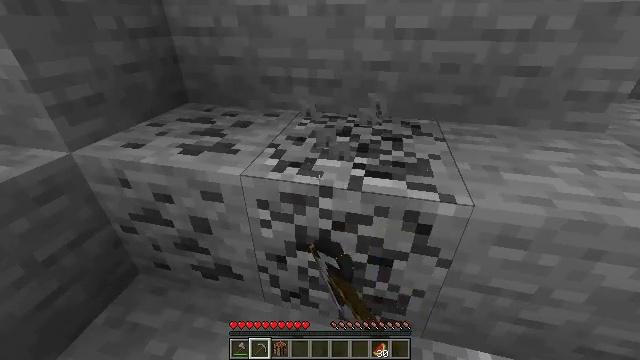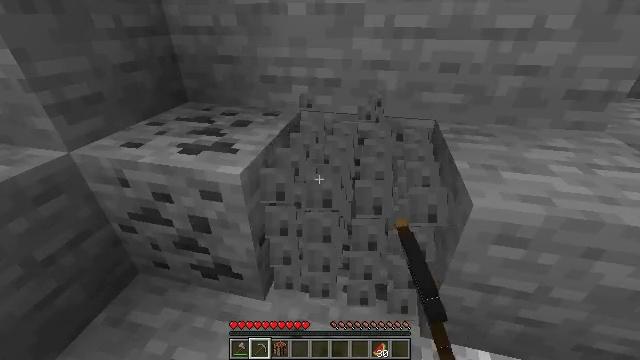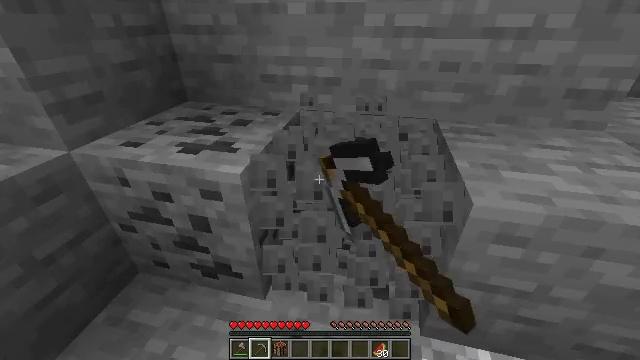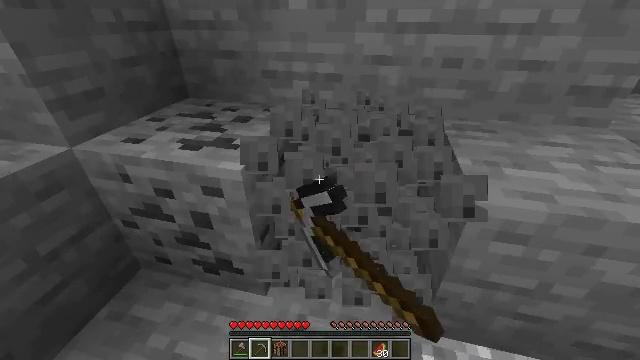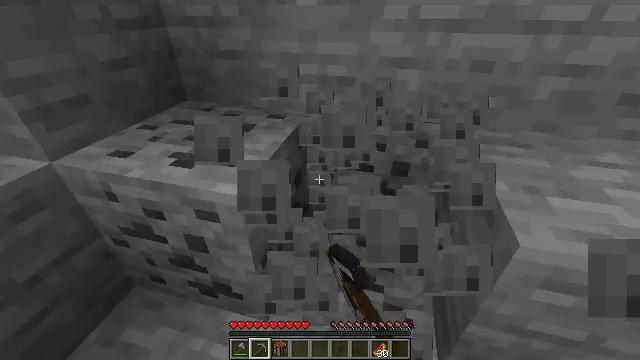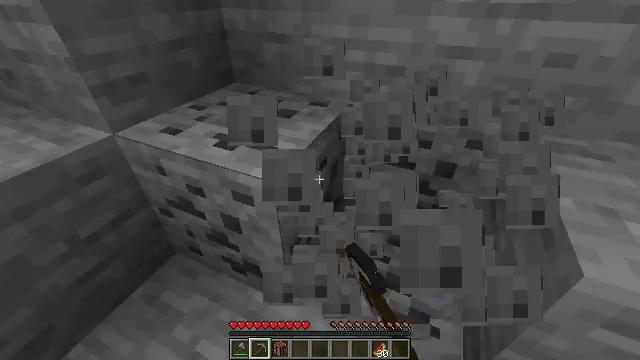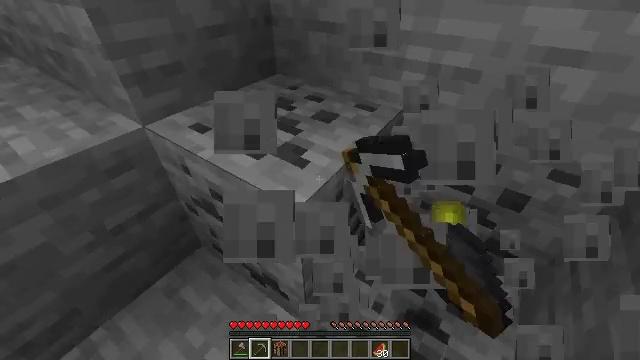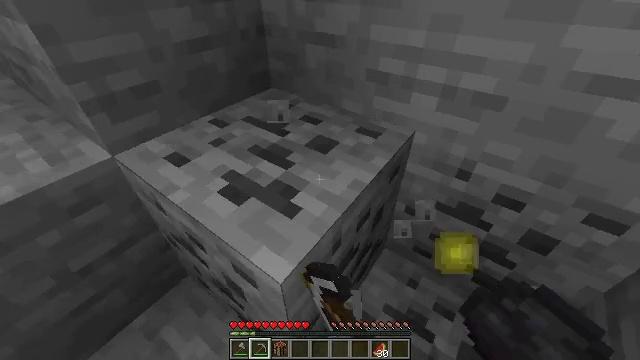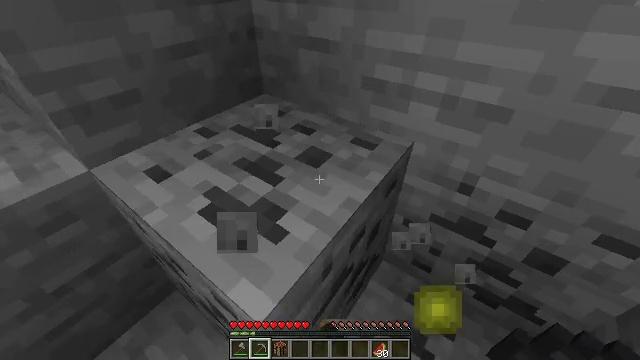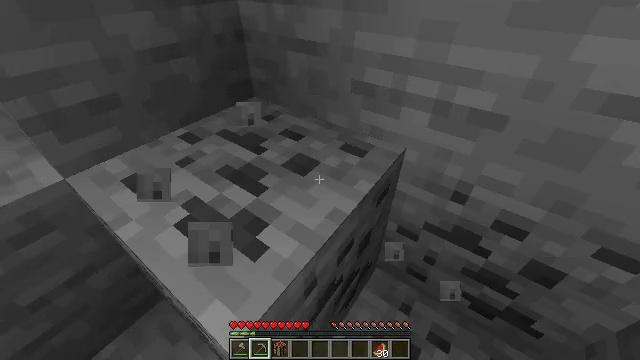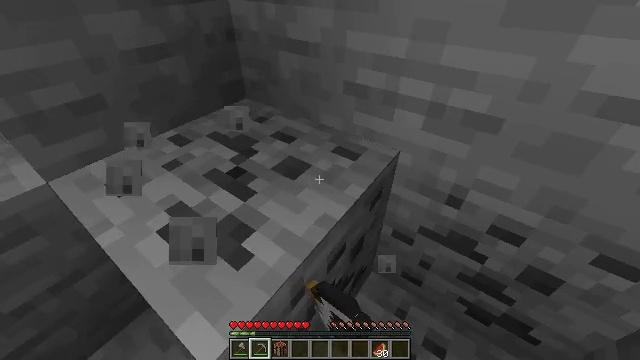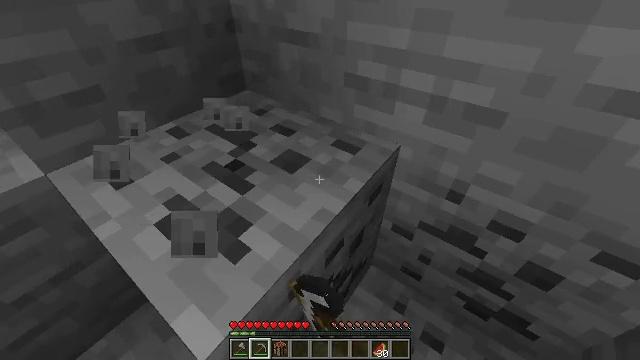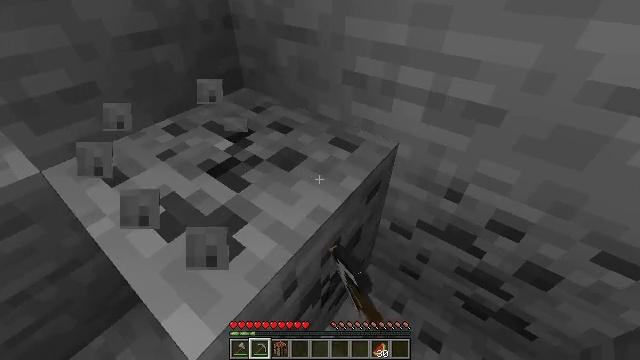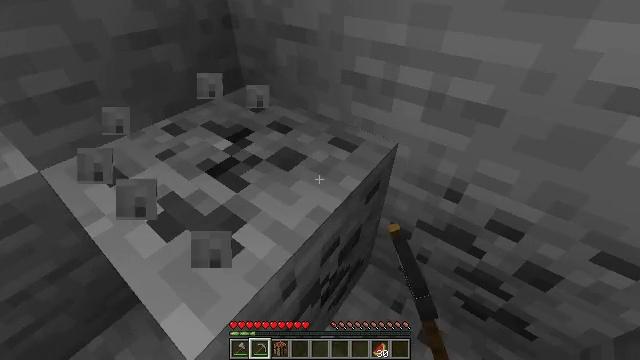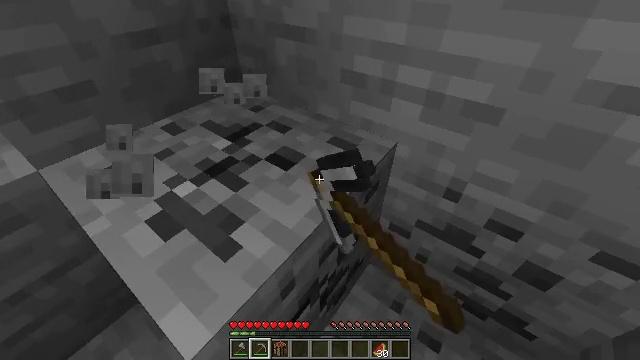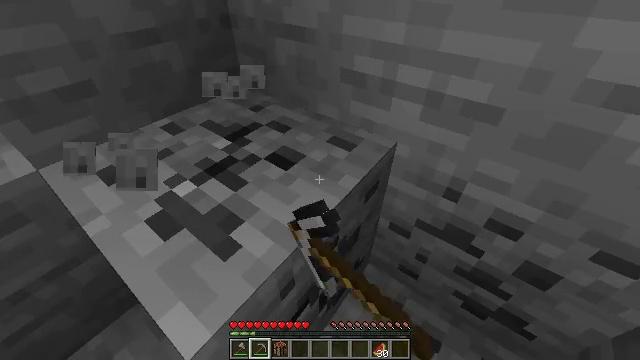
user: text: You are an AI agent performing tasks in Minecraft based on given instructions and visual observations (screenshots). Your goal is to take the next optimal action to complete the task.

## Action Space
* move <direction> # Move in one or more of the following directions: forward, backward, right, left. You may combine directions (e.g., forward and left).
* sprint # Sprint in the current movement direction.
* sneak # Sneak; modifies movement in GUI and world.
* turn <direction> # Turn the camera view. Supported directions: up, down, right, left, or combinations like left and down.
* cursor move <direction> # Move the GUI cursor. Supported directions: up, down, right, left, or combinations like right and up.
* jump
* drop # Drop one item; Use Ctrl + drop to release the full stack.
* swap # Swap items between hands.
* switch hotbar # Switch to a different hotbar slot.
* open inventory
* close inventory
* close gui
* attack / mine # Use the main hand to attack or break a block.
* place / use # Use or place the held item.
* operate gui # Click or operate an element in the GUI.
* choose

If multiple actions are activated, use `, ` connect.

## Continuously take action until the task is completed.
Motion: motion action
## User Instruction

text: Mine the coal ore underground.
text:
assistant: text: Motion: attack / mine
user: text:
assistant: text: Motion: attack / mine
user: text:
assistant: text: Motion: move forward, attack / mine
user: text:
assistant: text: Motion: move forward, turn left and down, attack / mine
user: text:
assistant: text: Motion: move forward, turn left and down, attack / mine
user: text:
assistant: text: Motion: move forward, turn left and down, attack / mine
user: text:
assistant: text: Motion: move forward, attack / mine
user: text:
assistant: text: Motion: attack / mine
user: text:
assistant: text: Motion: attack / mine
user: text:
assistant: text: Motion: attack / mine
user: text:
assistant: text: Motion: turn down, attack / mine
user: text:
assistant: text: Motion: attack / mine
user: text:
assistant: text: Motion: attack / mine
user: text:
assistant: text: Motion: attack / mine
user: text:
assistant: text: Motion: attack / mine
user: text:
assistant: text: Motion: attack / mine
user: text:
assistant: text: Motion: attack / mine
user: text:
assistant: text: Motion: turn left and down, attack / mine
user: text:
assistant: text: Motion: turn left and down, attack / mine and use / place
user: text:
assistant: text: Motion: attack / mine and use / place
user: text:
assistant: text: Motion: attack / mine and use / place
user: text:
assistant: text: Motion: attack / mine and use / place
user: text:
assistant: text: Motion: attack / mine and use / place
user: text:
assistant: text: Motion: attack / mine and use / place
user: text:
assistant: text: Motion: attack / mine and use / place
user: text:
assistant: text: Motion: attack / mine and use / place
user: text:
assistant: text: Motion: attack / mine and use / place
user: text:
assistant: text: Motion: attack / mine and use / place
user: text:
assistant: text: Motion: attack / mine and use / place
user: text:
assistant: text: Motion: attack / mine and use / place